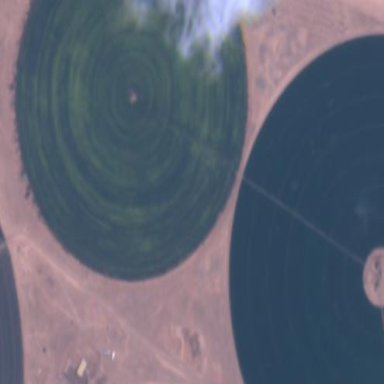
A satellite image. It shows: Farmland with pivot irrigation system.